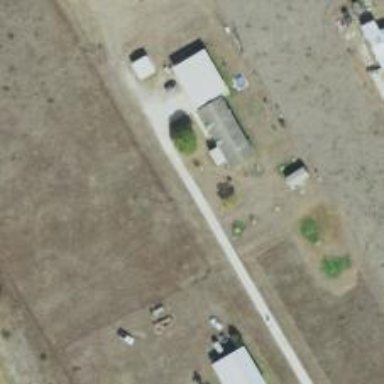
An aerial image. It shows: Driveway leading to service road.